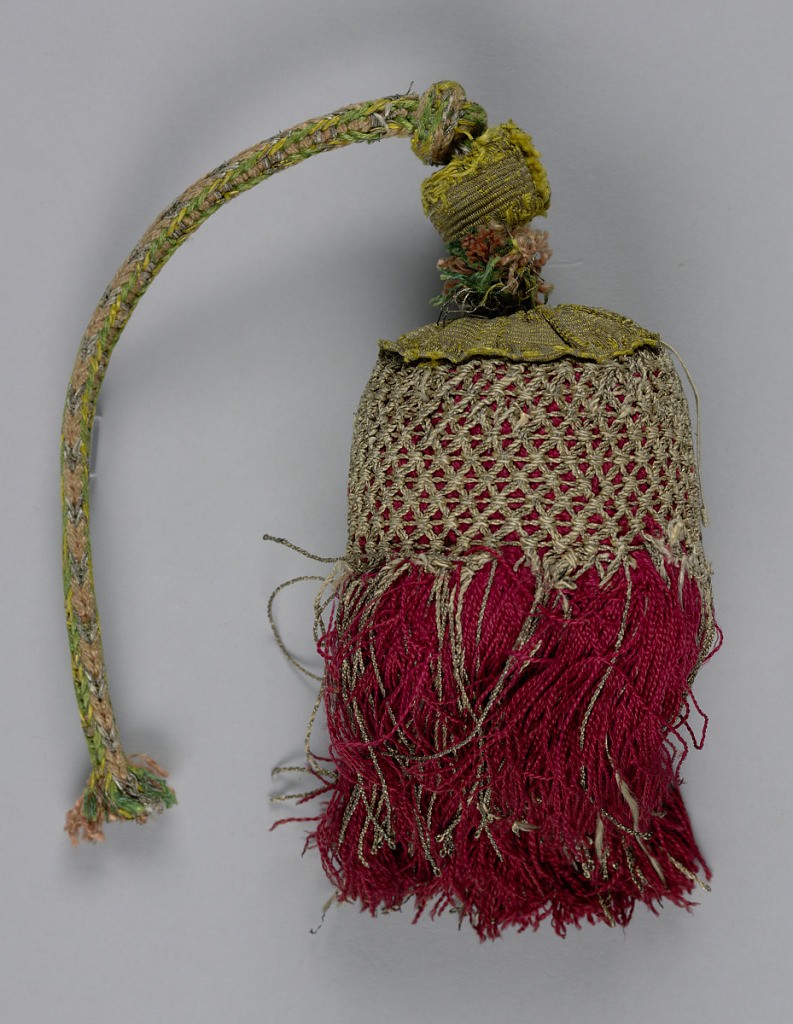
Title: Tassel
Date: late 17th century
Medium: silk, metal thread on linen core, linen
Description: Over a linen core, a skirt of red silk partly covered by a trellis of silver thread and topped with a galloon (probably a later addition). Cord of knotted pink and green silk and silver thread with a knob of galloon (later addition).